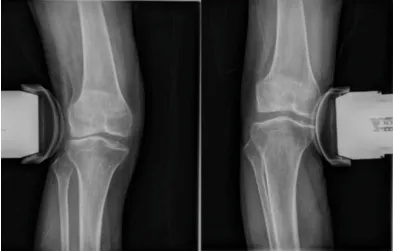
Physician-applied varus/valgus stress radiographs reveals lateral and medial compartment joint opening on the both knee and it indicated instability of both knees. . A: Right knee.
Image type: radiology (x_ray)